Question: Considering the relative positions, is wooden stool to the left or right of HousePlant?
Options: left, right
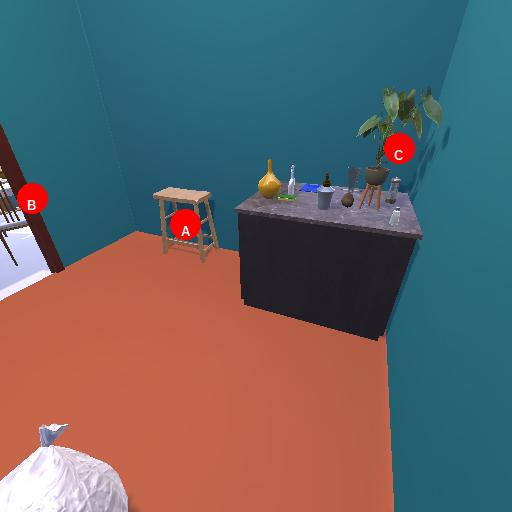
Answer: left